Interaction volume radius: 10 \u00c5
Interaction volume height: 20 \u00c5
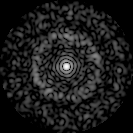
Disorder parameter: 0.8195